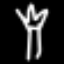
Label: fork